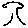
Label: tree